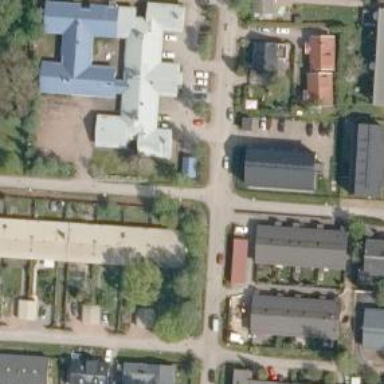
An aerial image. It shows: Kindergarten building.